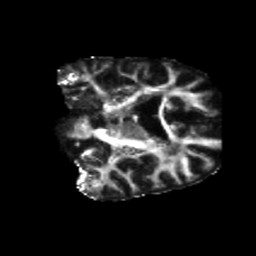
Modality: FA
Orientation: coronal
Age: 62
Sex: female
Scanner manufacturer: siemens
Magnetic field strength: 3 T
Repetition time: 5.25 s
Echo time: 0.08 s